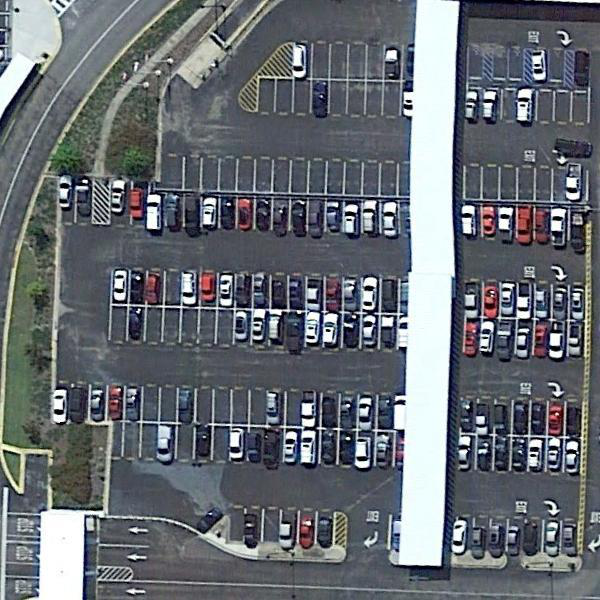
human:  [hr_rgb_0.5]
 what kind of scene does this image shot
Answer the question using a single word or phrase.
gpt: parking lot